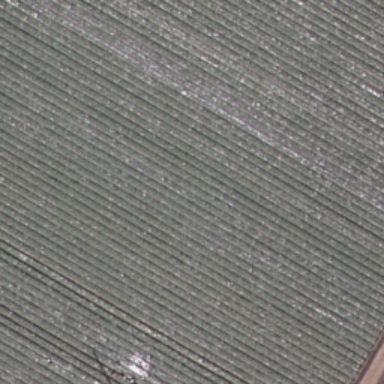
There is a piece of formland .